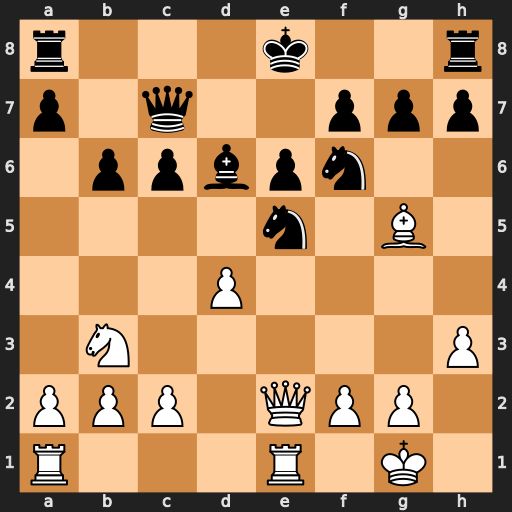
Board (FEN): r3k2r/p1q2ppp/1ppbpn2/4n1B1/3P4/1N5P/PPP1QPP1/R3R1K1
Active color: w
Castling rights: kq
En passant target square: -
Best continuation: dxe5 Bxe5 Qxe5 Qxe5 Rxe5